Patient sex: F
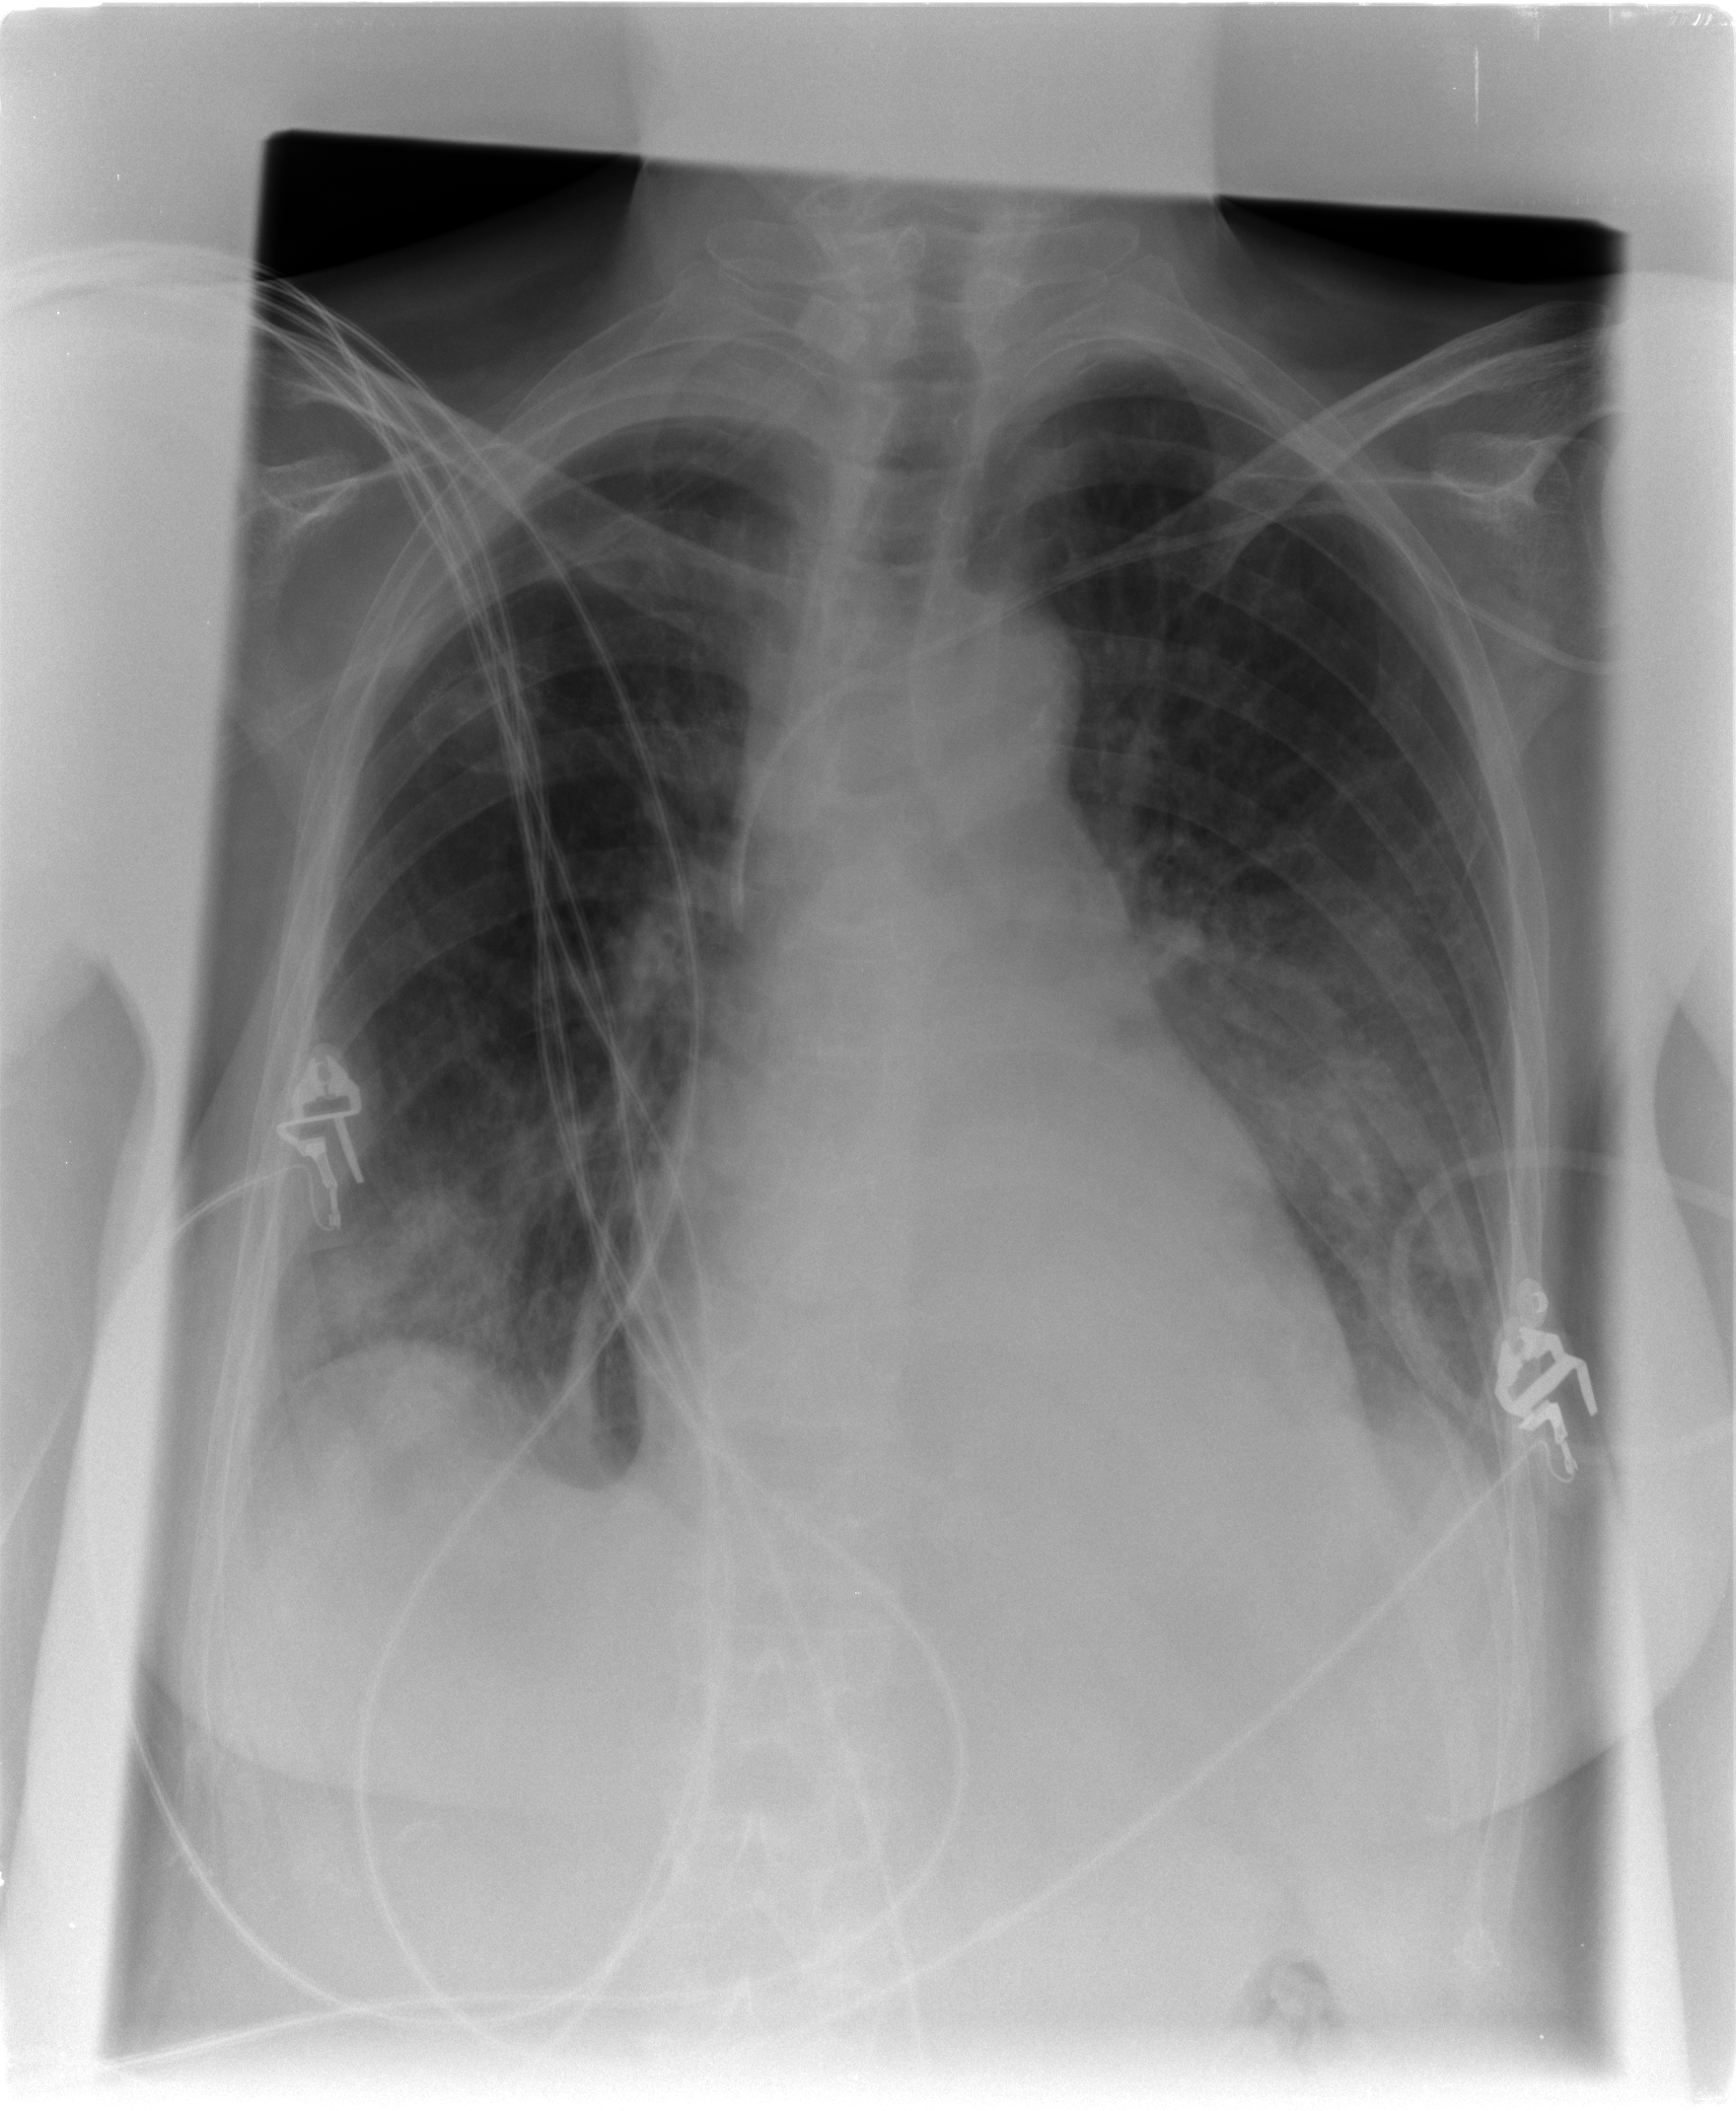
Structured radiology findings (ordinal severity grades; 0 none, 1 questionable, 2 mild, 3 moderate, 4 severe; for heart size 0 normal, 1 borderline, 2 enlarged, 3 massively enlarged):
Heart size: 0
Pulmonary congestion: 2
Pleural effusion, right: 1
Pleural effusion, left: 1
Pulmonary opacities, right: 2
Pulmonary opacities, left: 2
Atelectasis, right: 2
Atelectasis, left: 2